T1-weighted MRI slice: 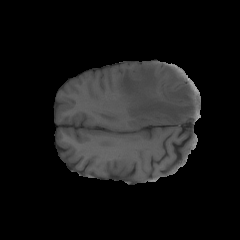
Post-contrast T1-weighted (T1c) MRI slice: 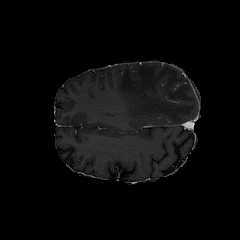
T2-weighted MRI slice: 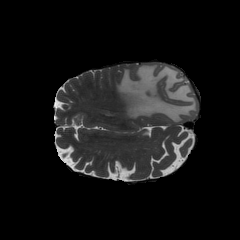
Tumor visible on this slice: yes